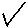
Label: line